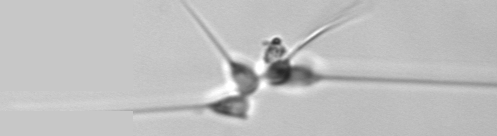
Label: Asterionellopsis_glacialis